Question: I try to remove all child views of a linear layout but nothing is removed, the weird thing is the same code is working in another application. Here's the sample code of the method that populate the choiceHolder whenever a tab in it is selected (I remove all view and mark the selected one and populate basing on that:
'''
/** a method to fill the upper bar where we choose the {@link CategoriesMyBox}
* @param category
*/
private void fillNavigationBar( CategoriesGetter category) {
TextView categoryTxt = new TextView(getActivity());
// categoryTxt.setAllCaps(true);
LinearLayout.LayoutParams txtParams;
if (category.isSelected() /*|| (category.getId_categorie()==0 && allselected)*/) {
txtParams = new LinearLayout.LayoutParams(LinearLayout.LayoutParams.WRAP_CONTENT, LinearLayout.LayoutParams.WRAP_CONTENT);
txtParams.gravity = Gravity.CENTER;
categoryTxt.setGravity(Gravity.CENTER);
categoryTxt.setTextSize(categoryTxt.getTextSize());
txtParams.setMargins(10, 0, 10, 0);
categoryTxt.setPadding(5, 5, 5, 5);
if (category.getId_categorie() == 0) {
categoryTxt.setText(getResources().getString(R.string.all_boxs));
}else {
categoryTxt.setText(category.getName_categorie());
}
categoryTxt.setTextColor(Color.GREEN);
categoryTxt.setBackgroundDrawable(getResources().getDrawable(R.drawable.back_categories_selected));
// categoryTxt.setBackgroundColor(Color.parseColor("#E3E8E6"));
categoryTxt.setTag(category);
}else {
txtParams = new LinearLayout.LayoutParams(LinearLayout.LayoutParams.WRAP_CONTENT, LinearLayout.LayoutParams.WRAP_CONTENT);
txtParams.setMargins(10, 0, 10, 0);
categoryTxt.setGravity(Gravity.CENTER);
categoryTxt.setPadding(5, 5, 5, 5);
txtParams.gravity = Gravity.CENTER;
if (category.getId_categorie() == 0) {
categoryTxt.setText(getResources().getString(R.string.all_boxs));
}else {
categoryTxt.setText((category.getName_categorie()));
}
categoryTxt.setTextColor(Color.GRAY);
categoryTxt.setBackgroundDrawable(getResources().getDrawable(R.drawable.back_categories));
// categoryTxt.setBackgroundColor(Color.parseColor("#777777"));
categoryTxt.setTag(category);
}
choiceHolder.addView(categoryTxt, txtParams);
categoryTxt.setOnClickListener(new OnClickListener() {
@Override
public void onClick(View v) {
CategoriesGetter cat = (CategoriesGetter)v.getTag();
id_cat = cat.getId_categorie();
for (int i = 0; i < categories.size(); i++) {
categories.get(i).setSelected(false);
}
cat.setSelected(true);
// choiceHolder.removeAllViews();
/*for(int i=0; i<((ViewGroup)choiceHolder).getChildCount(); ++i) {
View nextChild = ((ViewGroup)choiceHolder).getChildAt(i);
choiceHolder.removeView(nextChild);
}*/
while (((ViewGroup)choiceHolder).getChildCount() >0) {
View nextChild = ((ViewGroup)choiceHolder).getChildAt(0);
choiceHolder.removeView(nextChild);
}
// choiceHolder.removeAllViewsInLayout();
for (int i = 0; i < categories.size(); i++) {
fillNavigationBar(categories.get(i));
}
callbackCategory.selectCategory(cat.getId_categorie());
}
});
}
'''
choiceHolder is a 'LinearLayout'.
and here's a picture showing the problems :
Well all my application is behaving the same way even when updating the list inside i can still see the list that was before.
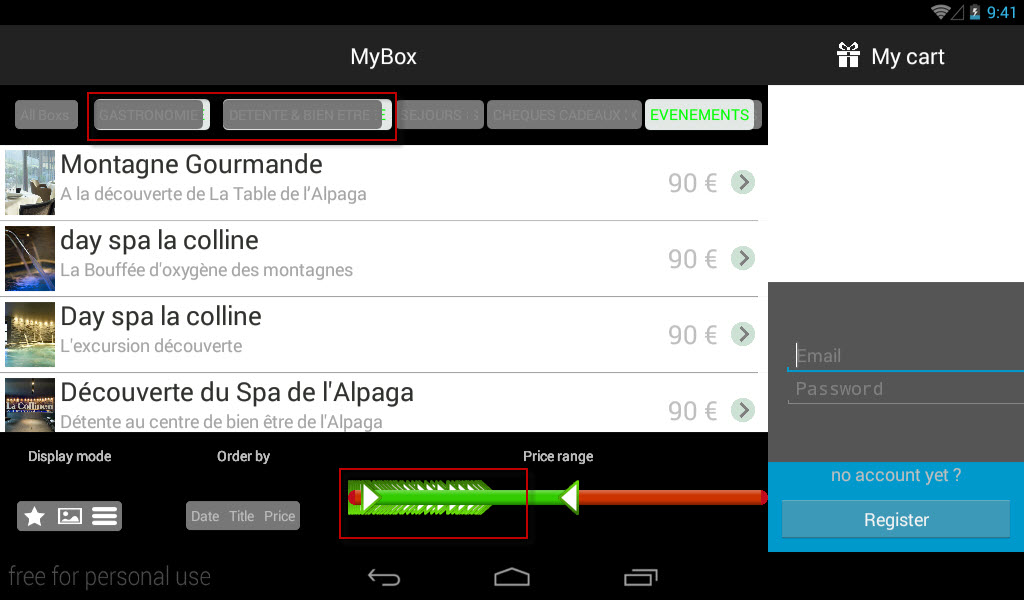
Answer: the solution i found for this problem is remove the 'fullScreen' theme tag from the activity in the 'AndroidManifest' it was like this :
'''
<application
android:name="com.paperpad.mybox.ApplicationInit"
android:allowBackup="true"
android:icon="@drawable/ic_launcher"
android:label="@string/app_name"
android:theme="@style/AppTheme" >
<activity
android:name="com.paperpad.mybox.activities.SplashActivity"
android:label="@string/app_name" >
<intent-filter>
<action android:name="android.intent.action.MAIN" />
<category android:name="android.intent.category.LAUNCHER" />
</intent-filter>
</activity>
<meta-data
android:name="com.crashlytics.ApiKey"
android:value="023e7fe8a4a93f93ffe7510201929d081b125313" />
<activity
android:name="com.paperpad.mybox.activities.BoxsMainActivity"
android:configChanges="orientation|keyboardHidden|screenSize"
android:label="@string/title_activity_boxs_main"
android:theme="@style/FullscreenTheme" >
</activity>
<activity
android:name="com.paperpad.mybox.LoginActivity"
android:label="@string/title_activity_login"
android:windowSoftInputMode="adjustResize|stateVisible" >
</activity>
</application>
'''
by removing 'android:theme="@style/FullscreenTheme"' from the activity 'BoxsMainActivity'all worked. hope this helps someone...